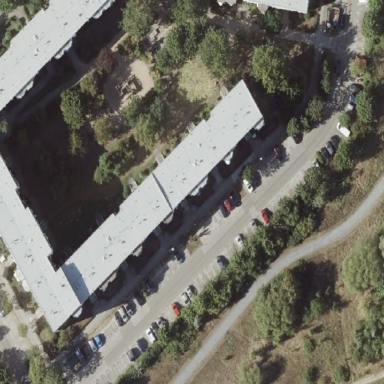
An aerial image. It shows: Building with apartments and flat roof.